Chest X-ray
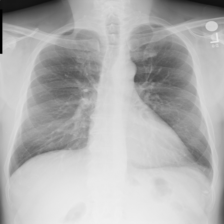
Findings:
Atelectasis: negative
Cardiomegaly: negative
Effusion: negative
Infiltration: negative
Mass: negative
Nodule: negative
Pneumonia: negative
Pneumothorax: negative
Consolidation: negative
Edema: negative
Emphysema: negative
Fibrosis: negative
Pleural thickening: negative
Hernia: negative